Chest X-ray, PA view. Patient: 72 years old, sex M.
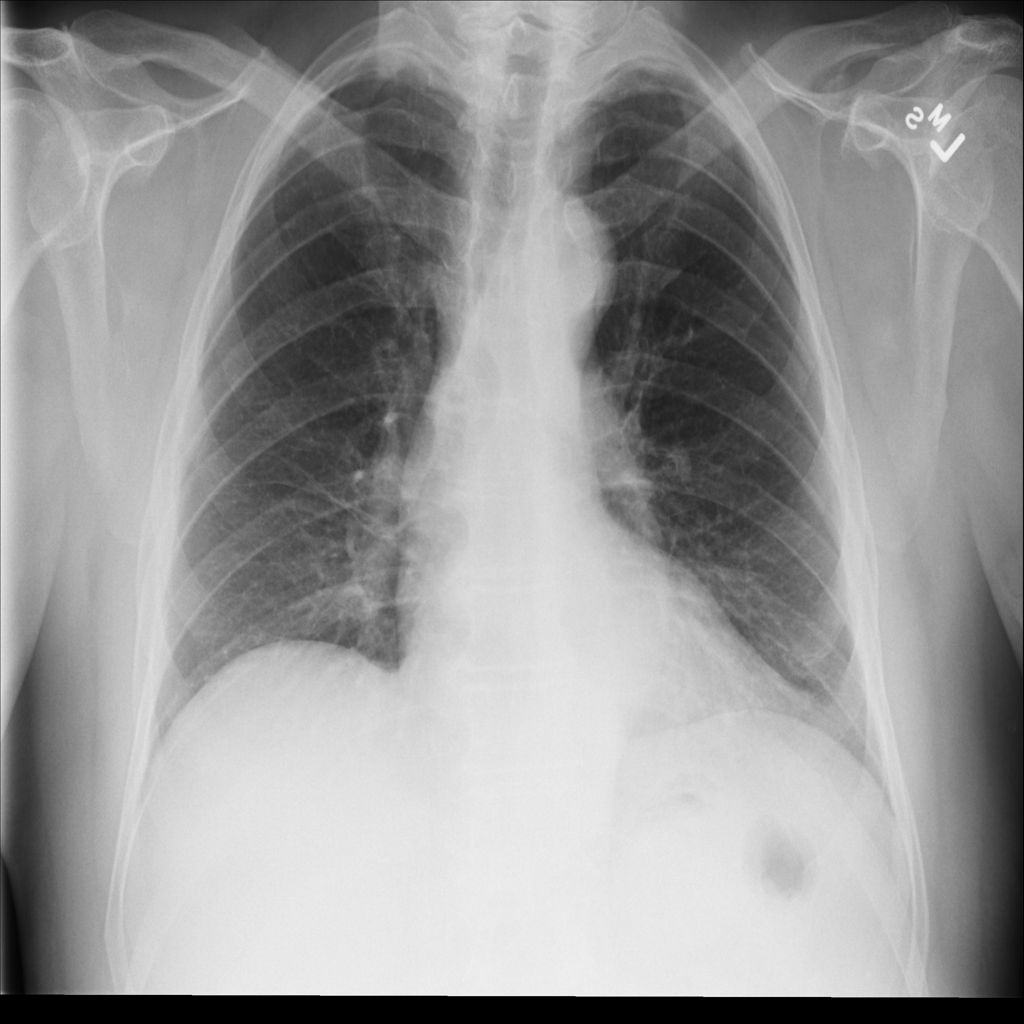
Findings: Fibrosis